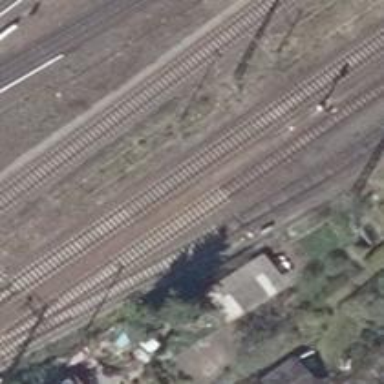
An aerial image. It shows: Railway signal.